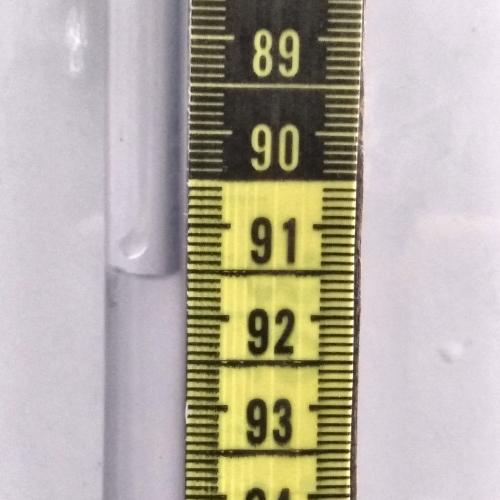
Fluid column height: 91.5 cm